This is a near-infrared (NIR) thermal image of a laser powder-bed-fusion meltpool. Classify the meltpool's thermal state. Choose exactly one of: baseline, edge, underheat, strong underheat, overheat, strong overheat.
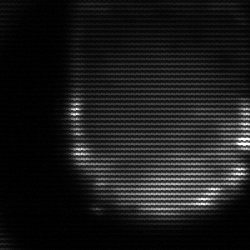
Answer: edge